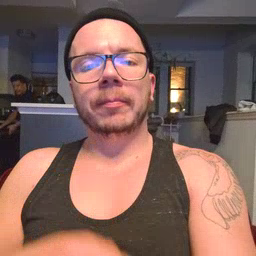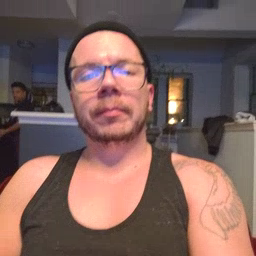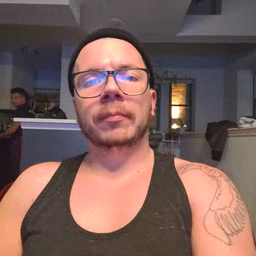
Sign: owie